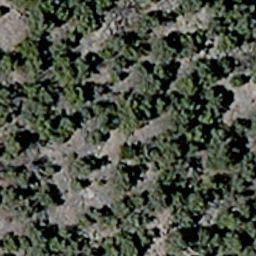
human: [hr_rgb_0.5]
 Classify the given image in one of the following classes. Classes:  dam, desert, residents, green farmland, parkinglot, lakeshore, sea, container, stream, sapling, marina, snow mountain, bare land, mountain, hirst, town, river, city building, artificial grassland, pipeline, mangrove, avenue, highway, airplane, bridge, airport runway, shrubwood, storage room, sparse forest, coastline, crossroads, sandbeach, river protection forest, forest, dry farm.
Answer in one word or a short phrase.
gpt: sparse forest